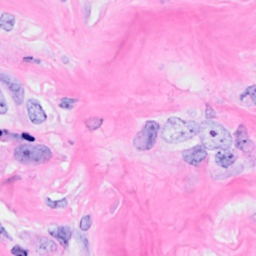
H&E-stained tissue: Breast